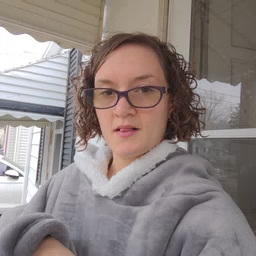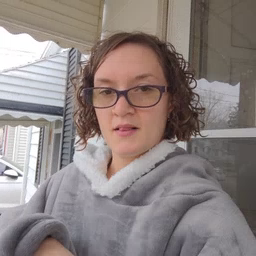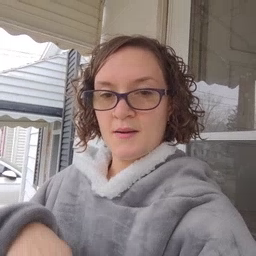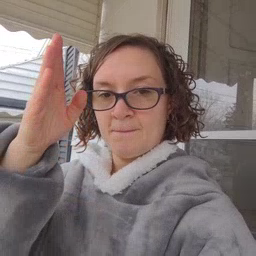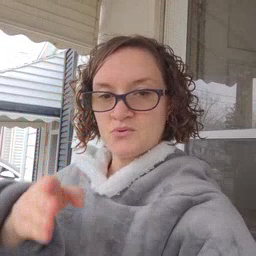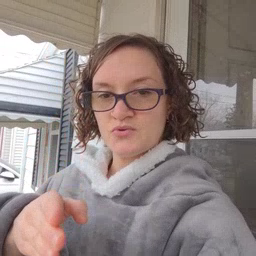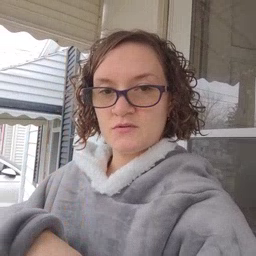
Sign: person